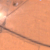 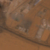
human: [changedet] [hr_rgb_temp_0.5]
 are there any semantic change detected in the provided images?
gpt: The desert above the road left the place to urbanization.